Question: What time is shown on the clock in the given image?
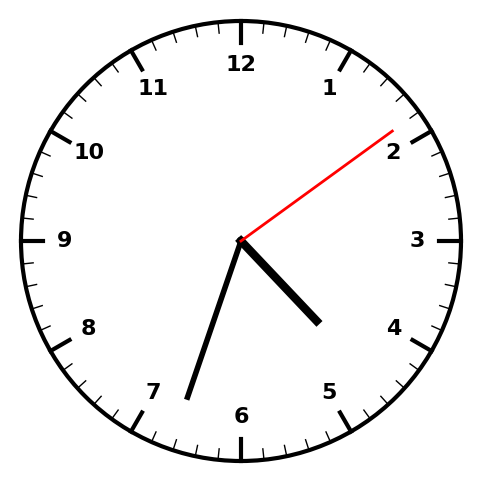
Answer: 04:33:09